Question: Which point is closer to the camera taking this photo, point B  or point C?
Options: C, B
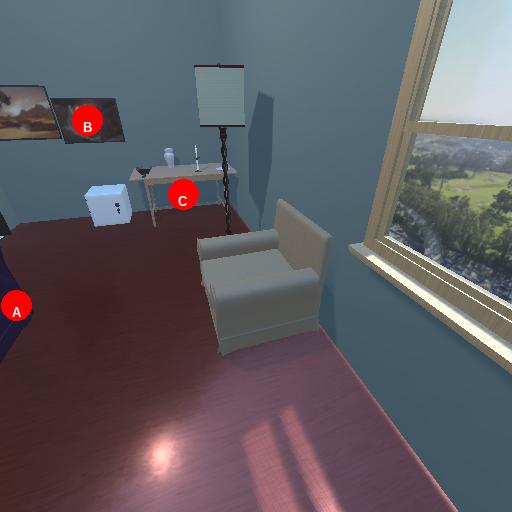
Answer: C